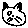
Label: cat